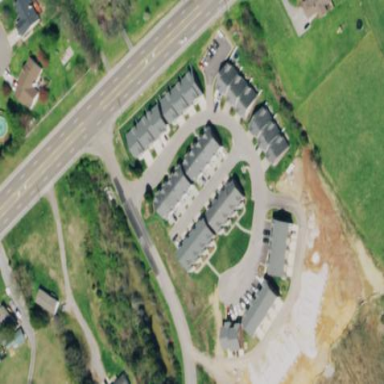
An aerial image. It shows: Residential area consisting of condominiums.